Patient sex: M
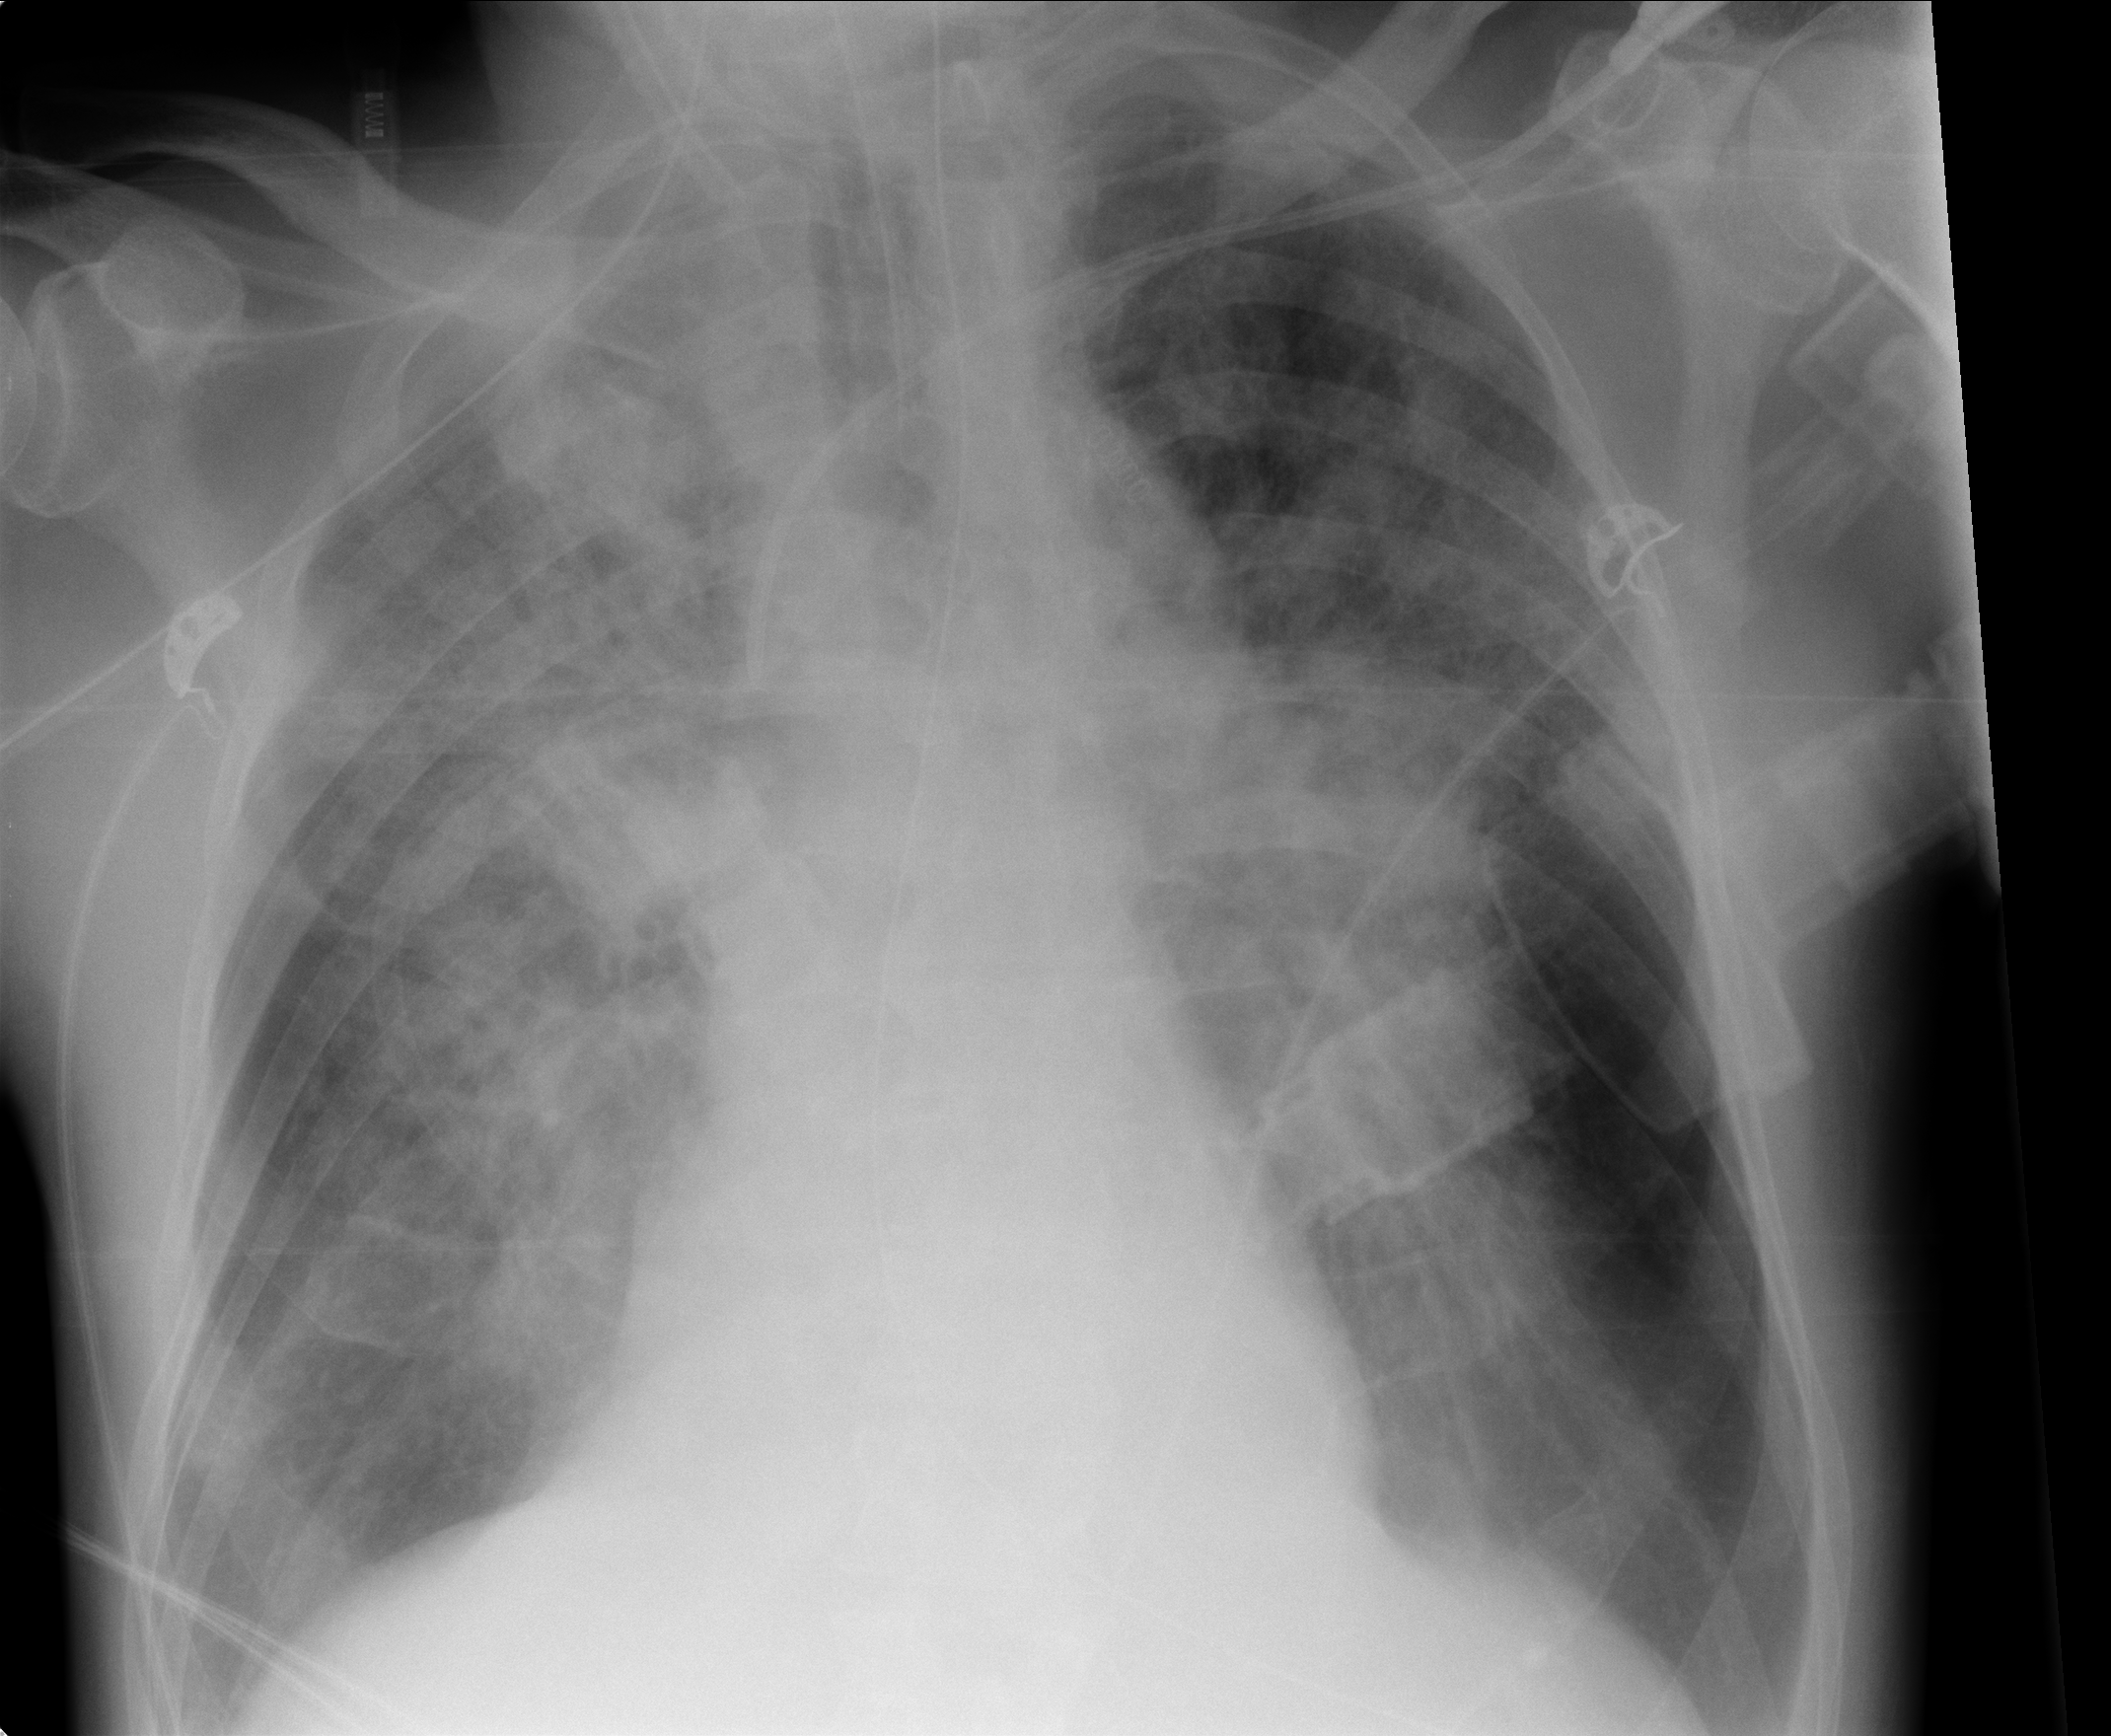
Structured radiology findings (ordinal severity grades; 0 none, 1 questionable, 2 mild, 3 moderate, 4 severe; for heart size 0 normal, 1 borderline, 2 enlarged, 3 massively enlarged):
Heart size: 0
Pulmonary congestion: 2
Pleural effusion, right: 0
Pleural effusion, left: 0
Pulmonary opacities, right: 3
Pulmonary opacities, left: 3
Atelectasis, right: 2
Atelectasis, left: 2